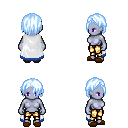
a pixel art fantasy rpg character, female body template, dark elf, purple skin, white trimmed cape, gold greaves, white cyan bangs hairstyle, brown slippers, four views (front, back, left, right), 2x2 character sprite sheet, small pixel art, hard edges, no anti-aliasing